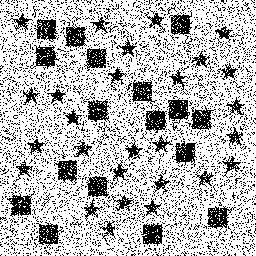
Squares: 17
Triangles: 0
Stars: 27
Total shapes: 44